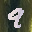
Label: 9